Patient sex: M
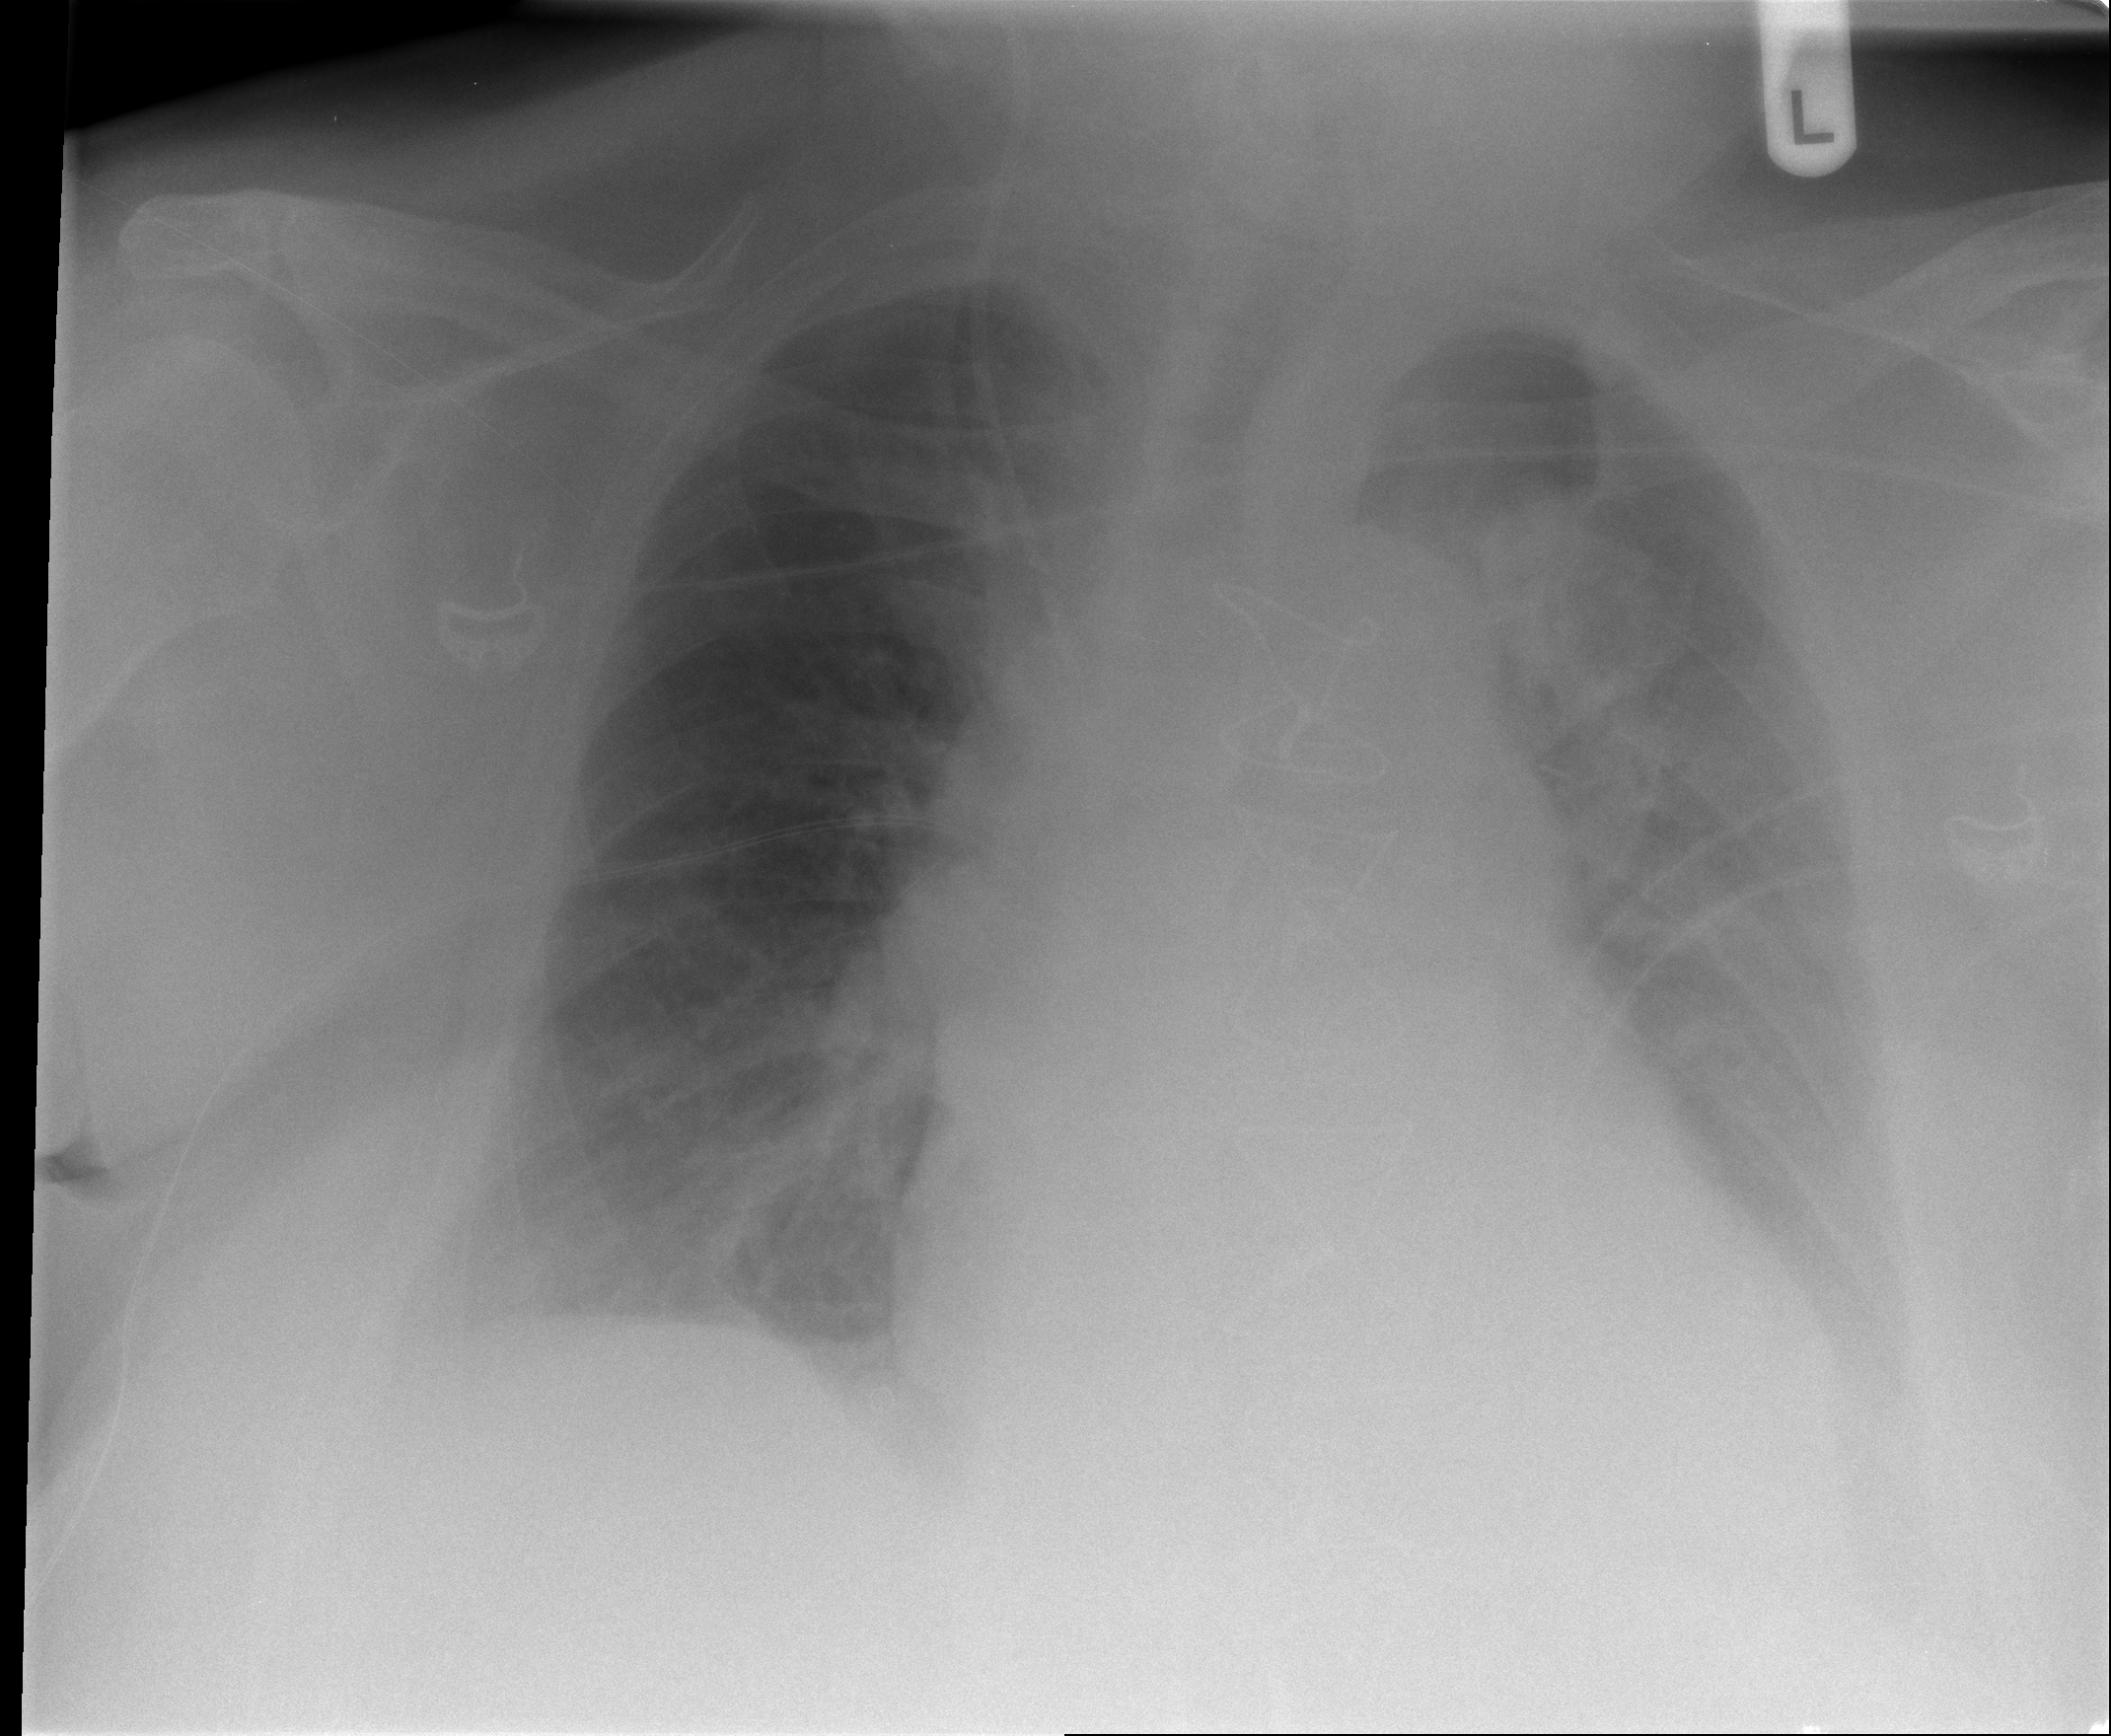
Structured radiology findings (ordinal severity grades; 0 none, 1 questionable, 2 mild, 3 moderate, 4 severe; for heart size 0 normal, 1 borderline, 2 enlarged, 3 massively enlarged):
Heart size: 0
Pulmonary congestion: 2
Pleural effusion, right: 1
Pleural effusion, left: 3
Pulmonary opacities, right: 0
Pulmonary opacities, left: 0
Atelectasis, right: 2
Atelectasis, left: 3